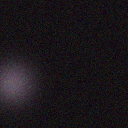
Screen state: off